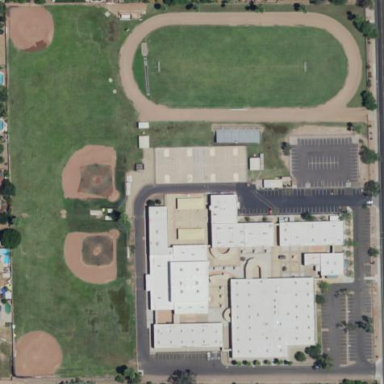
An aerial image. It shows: School.